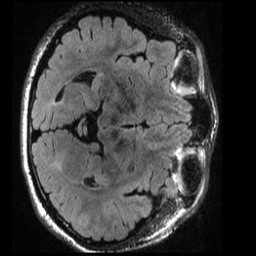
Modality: T1w
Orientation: axial
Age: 21
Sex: male